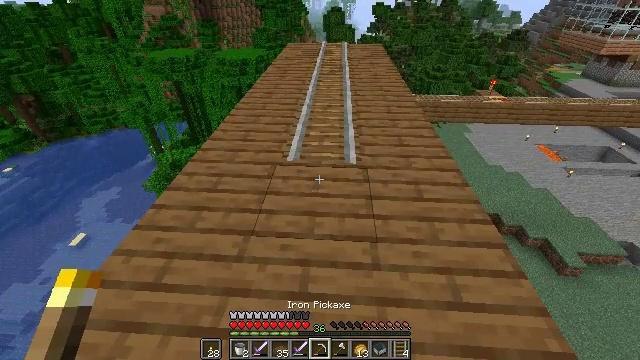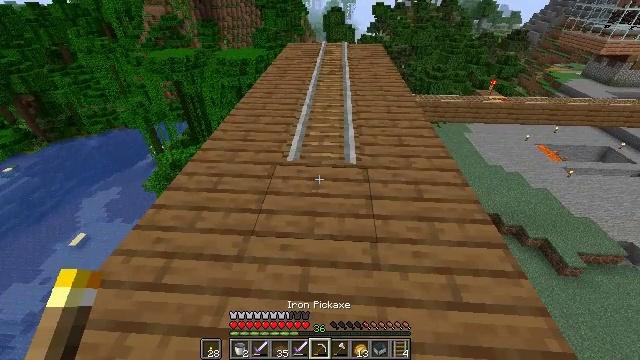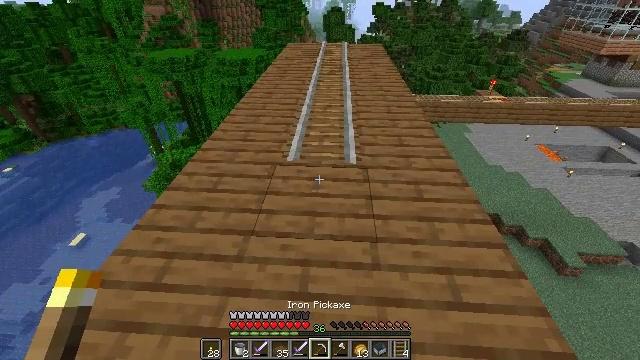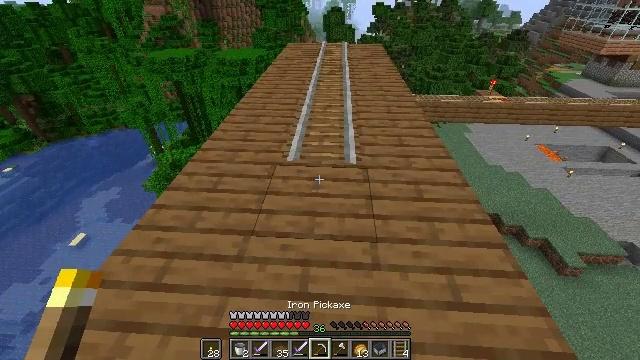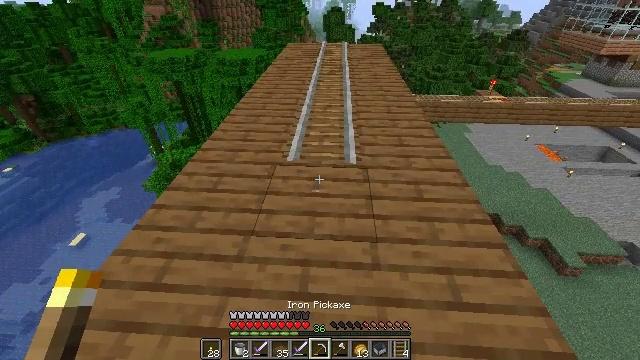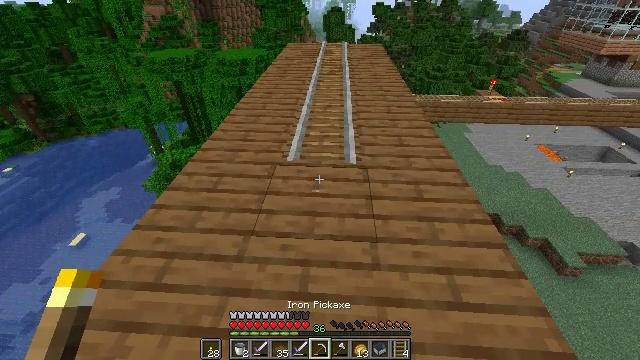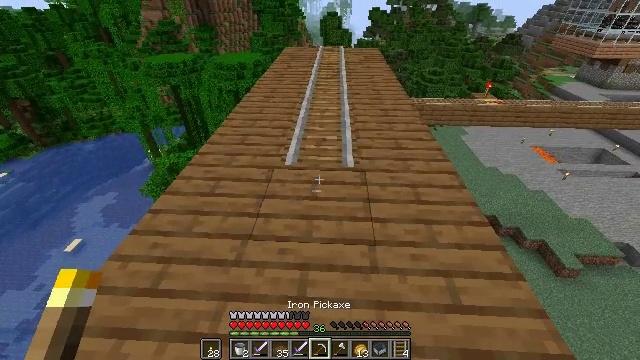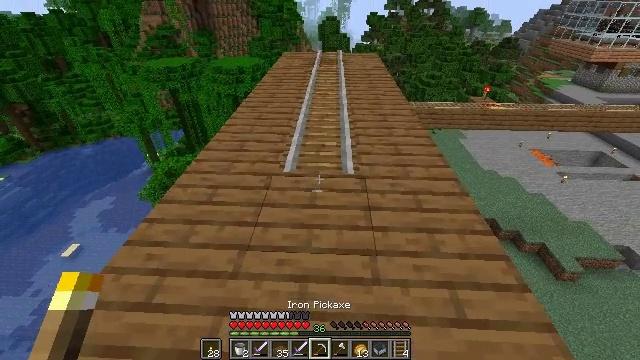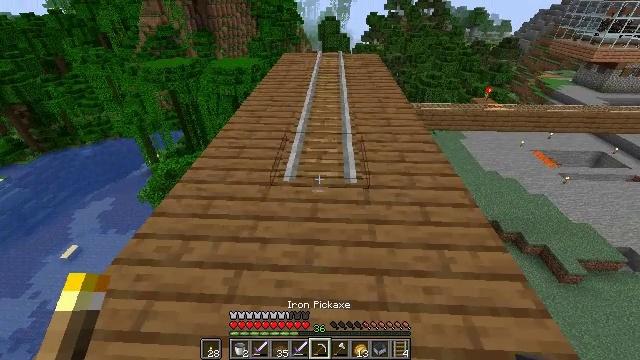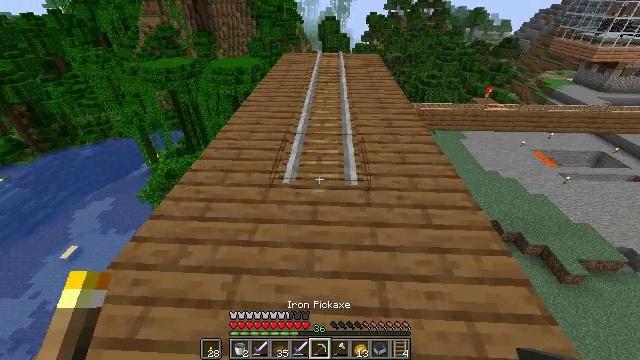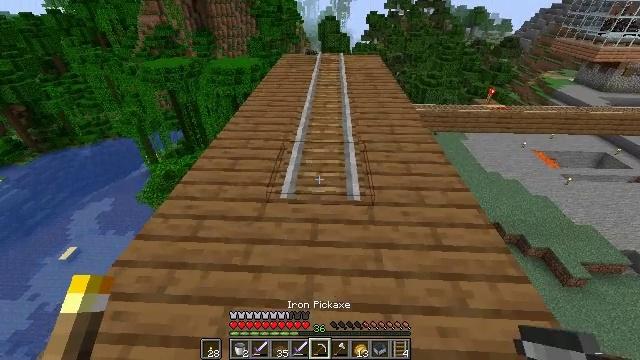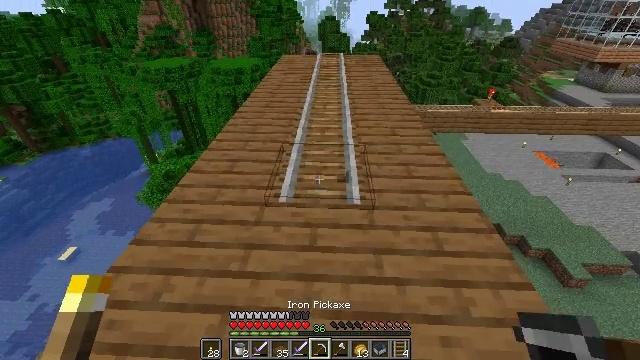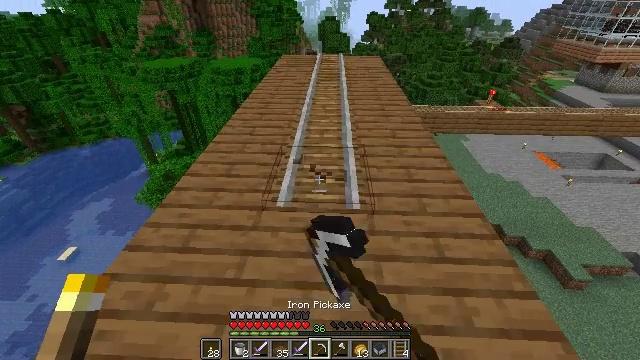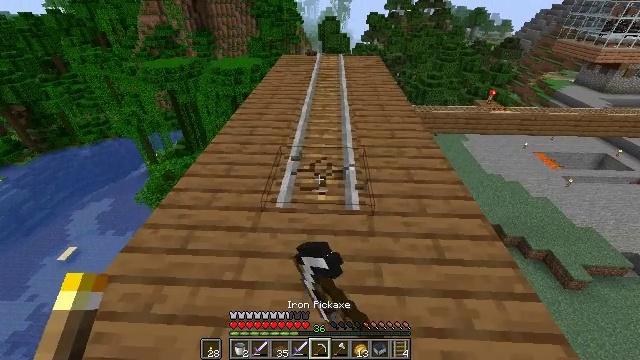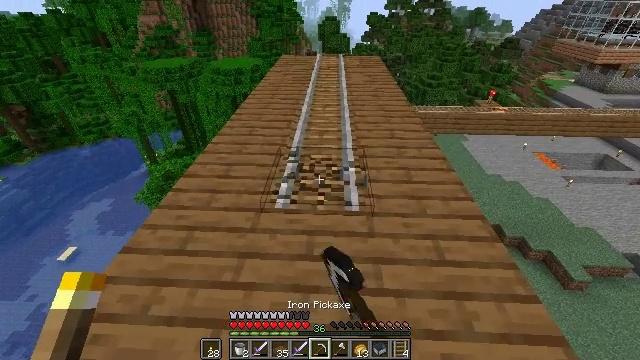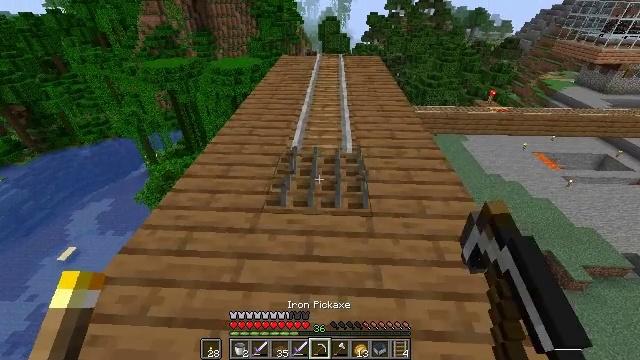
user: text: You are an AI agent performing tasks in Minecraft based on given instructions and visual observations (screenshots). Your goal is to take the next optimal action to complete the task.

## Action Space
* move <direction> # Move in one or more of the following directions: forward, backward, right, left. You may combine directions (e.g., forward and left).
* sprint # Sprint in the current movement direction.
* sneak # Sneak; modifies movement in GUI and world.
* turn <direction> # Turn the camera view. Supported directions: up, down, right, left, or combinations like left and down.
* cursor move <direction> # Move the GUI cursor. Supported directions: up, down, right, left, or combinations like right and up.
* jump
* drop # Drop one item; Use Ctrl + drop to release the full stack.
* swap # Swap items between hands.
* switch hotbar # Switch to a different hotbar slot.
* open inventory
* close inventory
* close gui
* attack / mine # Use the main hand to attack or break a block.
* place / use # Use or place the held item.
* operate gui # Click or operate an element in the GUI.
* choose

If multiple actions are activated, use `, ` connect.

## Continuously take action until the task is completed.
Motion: motion action
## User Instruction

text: Pick up the rail by attacking it.
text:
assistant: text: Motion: no_op
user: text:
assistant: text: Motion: no_op
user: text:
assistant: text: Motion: no_op
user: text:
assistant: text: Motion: no_op
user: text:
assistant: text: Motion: no_op
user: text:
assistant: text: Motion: no_op
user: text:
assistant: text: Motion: move forward
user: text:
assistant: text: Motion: move forward
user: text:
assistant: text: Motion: move forward
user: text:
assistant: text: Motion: no_op
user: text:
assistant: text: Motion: attack / mine
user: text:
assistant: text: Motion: attack / mine
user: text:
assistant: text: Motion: attack / mine
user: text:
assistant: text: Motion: attack / mine
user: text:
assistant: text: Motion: attack / mine
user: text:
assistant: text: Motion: move forward, attack / mine
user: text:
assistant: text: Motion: move forward, attack / mine
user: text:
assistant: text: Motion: move forward, attack / mine
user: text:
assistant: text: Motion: move forward, attack / mine
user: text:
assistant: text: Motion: move forward, attack / mine
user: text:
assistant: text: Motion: attack / mine
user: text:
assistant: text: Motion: attack / mine
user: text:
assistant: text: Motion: attack / mine
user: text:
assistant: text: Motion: attack / mine
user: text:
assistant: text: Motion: attack / mine
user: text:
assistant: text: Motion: attack / mine
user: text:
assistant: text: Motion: move forward, attack / mine
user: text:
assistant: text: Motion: move forward, attack / mine
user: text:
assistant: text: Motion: move forward, attack / mine
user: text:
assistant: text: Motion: move forward, attack / mine